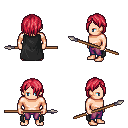
a pixel art fantasy rpg character, male body template, human, light skin, black cape, magenta pants, ruby red bangs hairstyle, spear, four views (front, back, left, right), 2x2 character sprite sheet, small pixel art, hard edges, no anti-aliasing